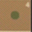
Piece: xx